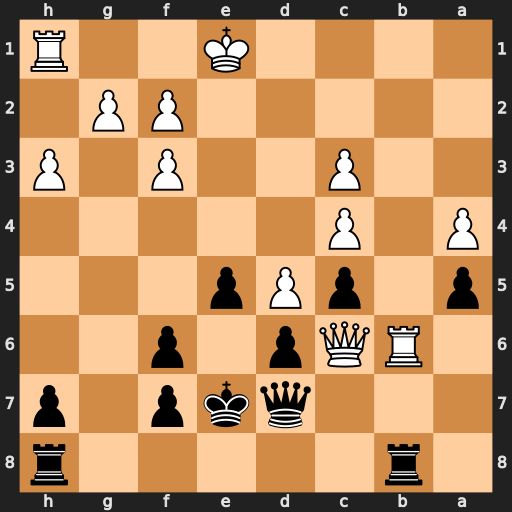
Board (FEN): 1r5r/3qkp1p/1RQp1p2/p1pPp3/P1P5/2P2P1P/5PP1/4K2R
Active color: b
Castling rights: K
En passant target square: -
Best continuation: Qxc6 Rxc6 Rb1+ Kd2 Rxh1